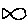
Label: fish